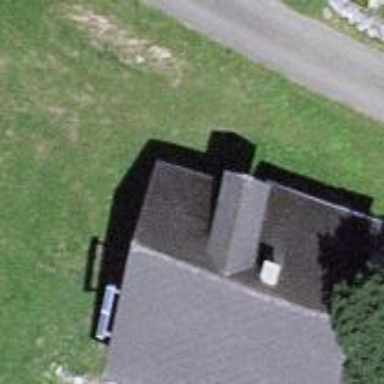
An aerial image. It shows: Farm building.